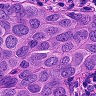
Metastatic tissue present: yes